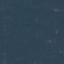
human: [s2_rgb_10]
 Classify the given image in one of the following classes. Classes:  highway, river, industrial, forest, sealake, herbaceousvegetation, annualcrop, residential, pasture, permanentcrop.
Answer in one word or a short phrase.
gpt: Forest